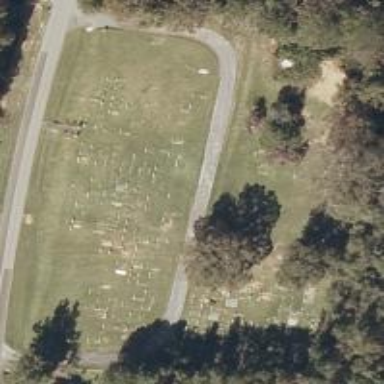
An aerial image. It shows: Graveyard used as cemetery.